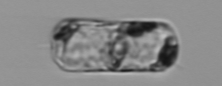
Label: Guinardia_delicatula